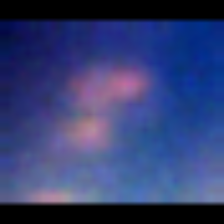
Taxon: Unknown_full_image
Group: Unknown